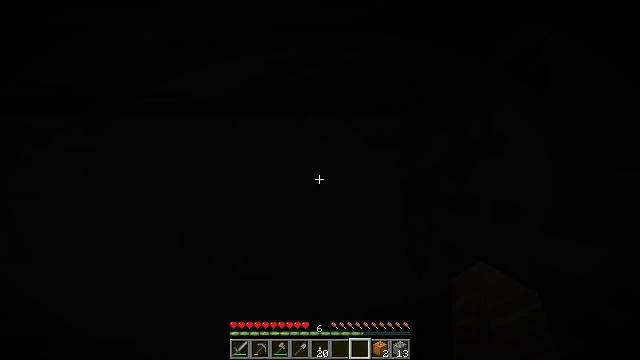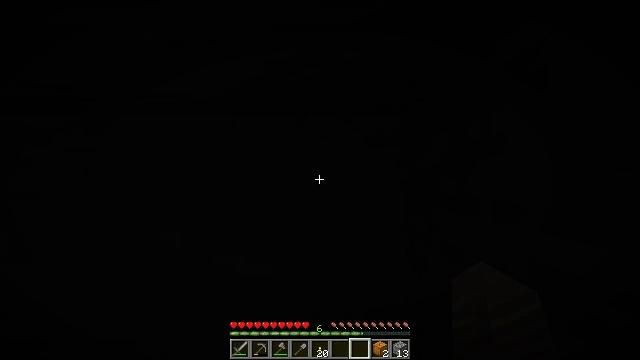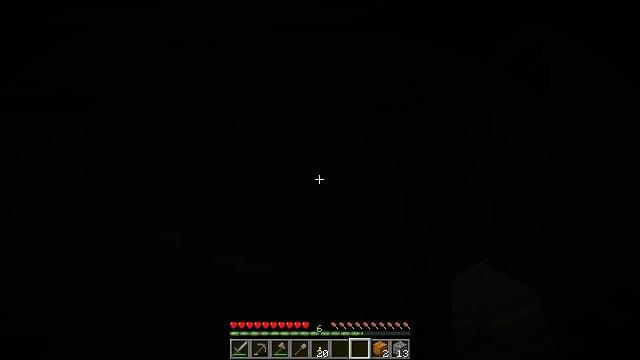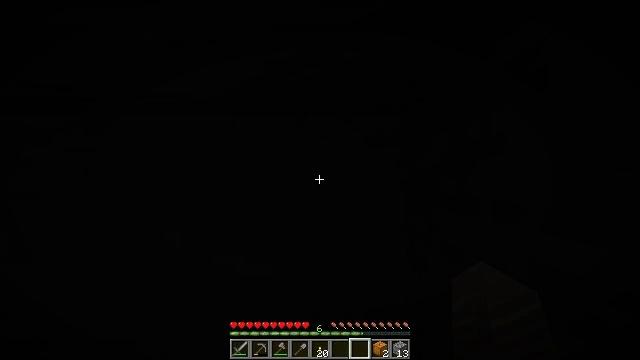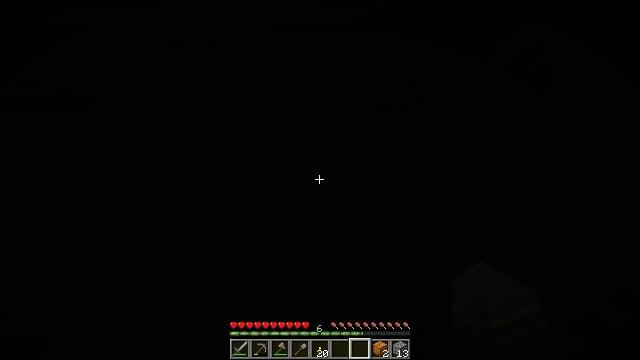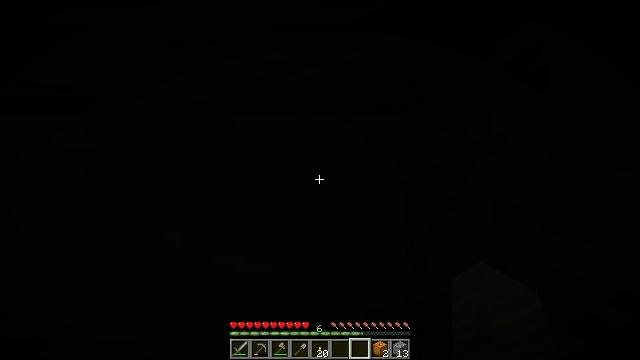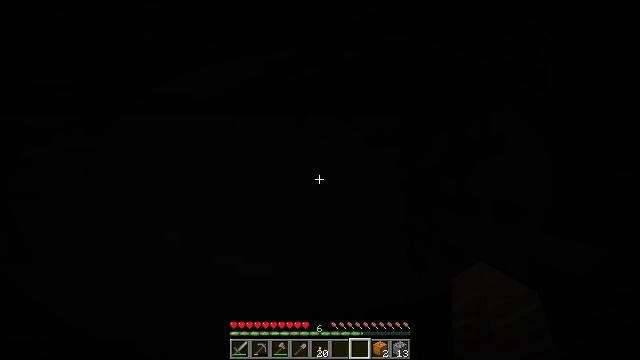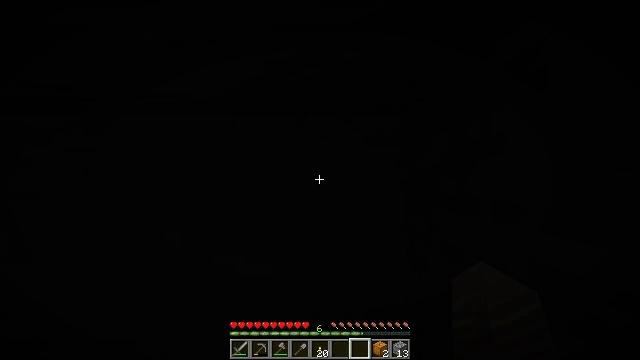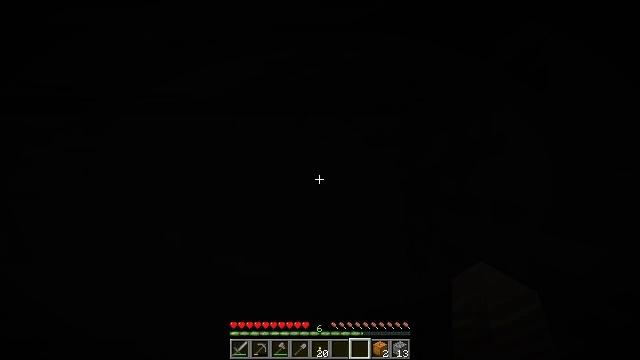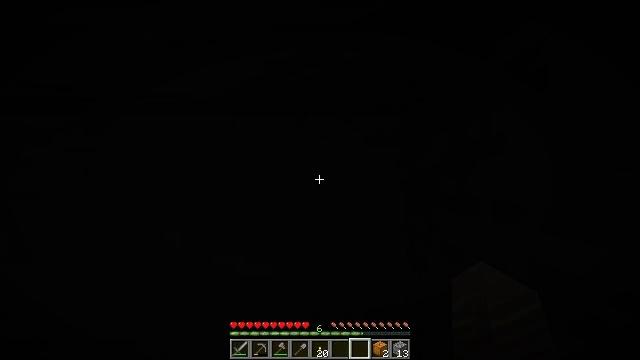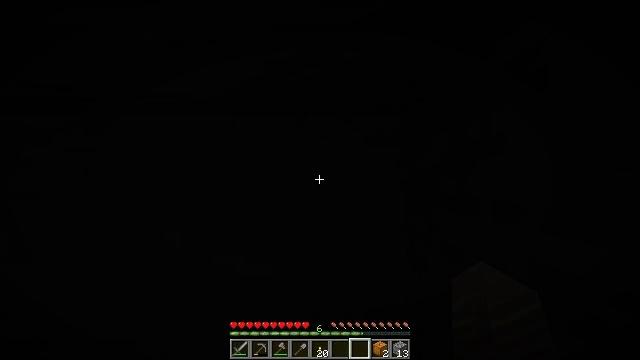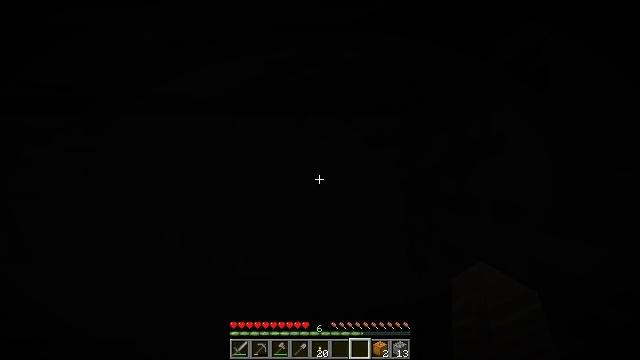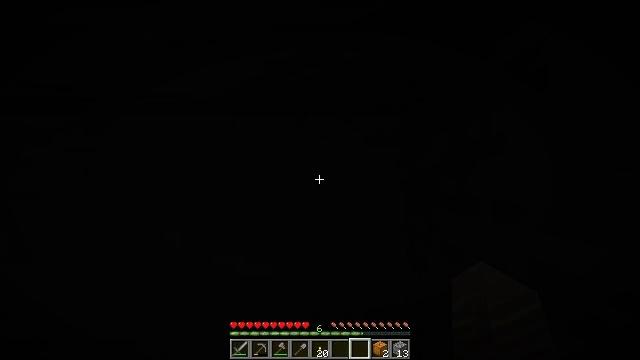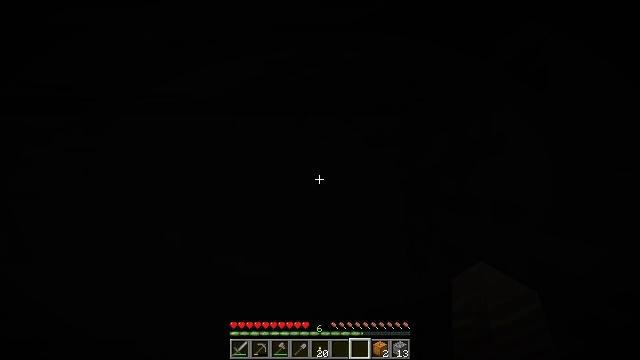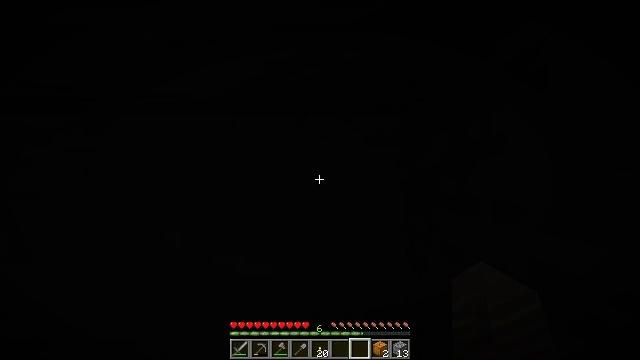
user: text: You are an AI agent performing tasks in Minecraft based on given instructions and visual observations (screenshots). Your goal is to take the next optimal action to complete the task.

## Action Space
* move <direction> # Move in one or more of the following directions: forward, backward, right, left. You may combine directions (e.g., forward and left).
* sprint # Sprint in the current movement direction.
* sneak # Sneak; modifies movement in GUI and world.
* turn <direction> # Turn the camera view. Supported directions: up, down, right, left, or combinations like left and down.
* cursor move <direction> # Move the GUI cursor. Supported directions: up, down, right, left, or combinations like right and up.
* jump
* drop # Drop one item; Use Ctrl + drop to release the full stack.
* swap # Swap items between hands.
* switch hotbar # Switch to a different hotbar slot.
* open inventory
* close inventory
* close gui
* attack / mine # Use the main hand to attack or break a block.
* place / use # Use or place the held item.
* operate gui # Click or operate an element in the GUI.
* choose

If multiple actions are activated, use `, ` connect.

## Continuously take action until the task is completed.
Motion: motion action
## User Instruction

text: Dismantle the red bed.
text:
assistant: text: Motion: no_op
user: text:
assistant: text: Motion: no_op
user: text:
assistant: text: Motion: no_op
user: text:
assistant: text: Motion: no_op
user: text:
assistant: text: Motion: no_op
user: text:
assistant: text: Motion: no_op
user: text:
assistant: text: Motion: no_op
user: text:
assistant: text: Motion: no_op
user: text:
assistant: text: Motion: no_op
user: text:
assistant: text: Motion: no_op
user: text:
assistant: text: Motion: no_op
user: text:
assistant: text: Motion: no_op
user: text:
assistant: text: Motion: no_op
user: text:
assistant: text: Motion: no_op
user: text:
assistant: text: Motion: no_op
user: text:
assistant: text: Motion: no_op
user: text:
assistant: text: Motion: no_op
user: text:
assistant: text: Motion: no_op
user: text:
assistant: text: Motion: no_op
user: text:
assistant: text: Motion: no_op
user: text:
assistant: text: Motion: no_op
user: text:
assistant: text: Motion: no_op
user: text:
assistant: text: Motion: no_op
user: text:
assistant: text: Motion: no_op
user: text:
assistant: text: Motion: no_op
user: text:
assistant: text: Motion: no_op
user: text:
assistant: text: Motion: no_op
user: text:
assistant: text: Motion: no_op
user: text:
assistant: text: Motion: no_op
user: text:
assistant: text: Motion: no_op